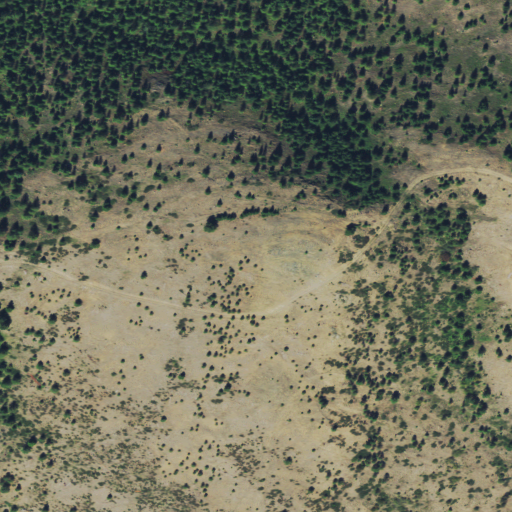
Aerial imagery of mountain in Montana named Little Belmont Point containing shrub, grassland, and evergreen forest